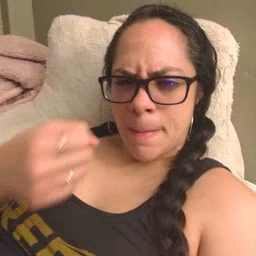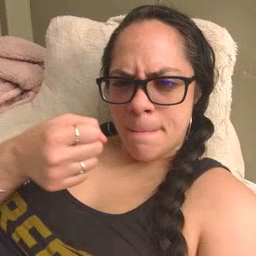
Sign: make